Question: I have a custom list view with custom array adapter. My problem is while clicking on the edit image I need that related text on my edit text. I searched a lot, but I can't get the solutions.
My code is:
'''
public class SimpleAdapter1 extends ArrayAdapter<Data> implements OnClickListener {
private ArrayList<Data> items;
Context context;
TextView tv1;
ImageView edit;
ImageView delete;
public SimpleAdapter1(Context context, int textViewResourceId,
List<Data> catDesc) {
super(context, textViewResourceId, catDesc);
this.items = (ArrayList<Data>) catDesc;
this.context = context;
System.out.println(items);
}
@Override
public View getView(final int position, View convertView, final ViewGroup parent) {
View v = convertView;
if (v == null) {
LayoutInflater vi = (LayoutInflater) context
.getSystemService(Context.LAYOUT_INFLATER_SERVICE);
v = vi.inflate(R.layout.masterlist, null);
}
Data dt = items.get(position);
if (dt != null) {
tv1 = (TextView) v.findViewById(R.id.mastext1);
if (tv1 != null) {
tv1.setText(dt.getDesc());
}
}
});
tv1.setOnClickListener(this);
edit = (ImageView) v.findViewById(R.id.editImage);
delete = (ImageView) v.findViewById(R.id.deleteImage);
edit.setOnClickListener(new OnClickListener() {
public void onClick(View arg0) {
}
});
delete.setOnClickListener(new OnClickListener() {
public void onClick(View arg0) {
Toast.makeText(context,
items.get(position).getDesc() + " delete",
Toast.LENGTH_SHORT).show();
}
});
return v;
}
public void onClick(View v) {
switch (v.getId()) {
case R.id.mastext1:
break;
}
}
}
'''

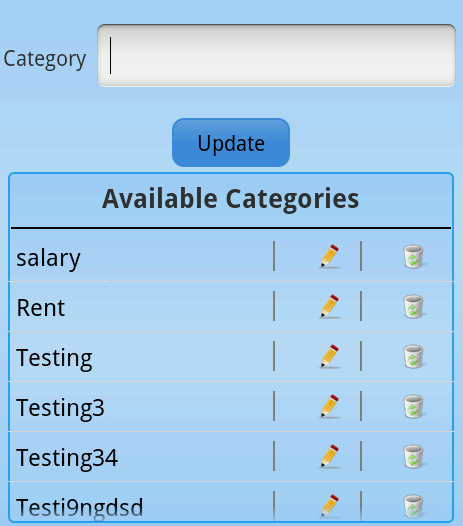
Answer: Add this in your SampleAdapter:
'''
private DeleteClickListener mDeleteClickListener;
public void setOnDeleteClickListener(DeleteClickListener deleteClickListener) {
mDeleteClickListener = deleteClickListener;
}
public static interface DeleteClickListener {
public void onDelete(int id);
}
'''
and then from your activity which 'implements' 'DeleteClickListener' call this 'myAdapter.setOnDeleteClickListener(this);'.
and now in your 'getView()' do this:
'''
delete.setOnClickListener(new OnClickListener() {
public void onClick(View arg0) {
if(mDeleteClickListener!=null){
mDeleteClickListener.onDelete(position);
}
}
});
'''
PS: Same procedure goes for edit button.